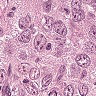
Metastatic tissue present: yes